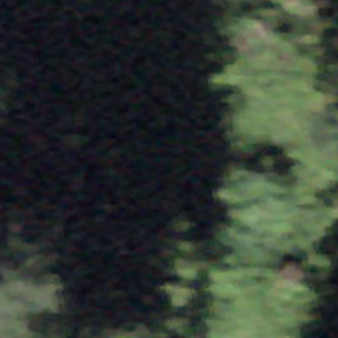
Label: other